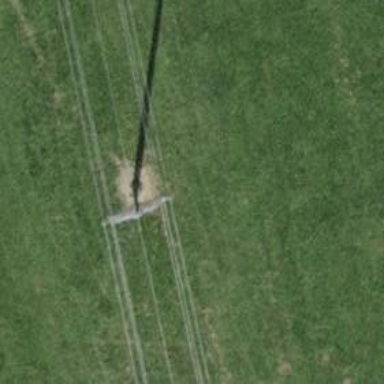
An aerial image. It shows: Power line in the image.